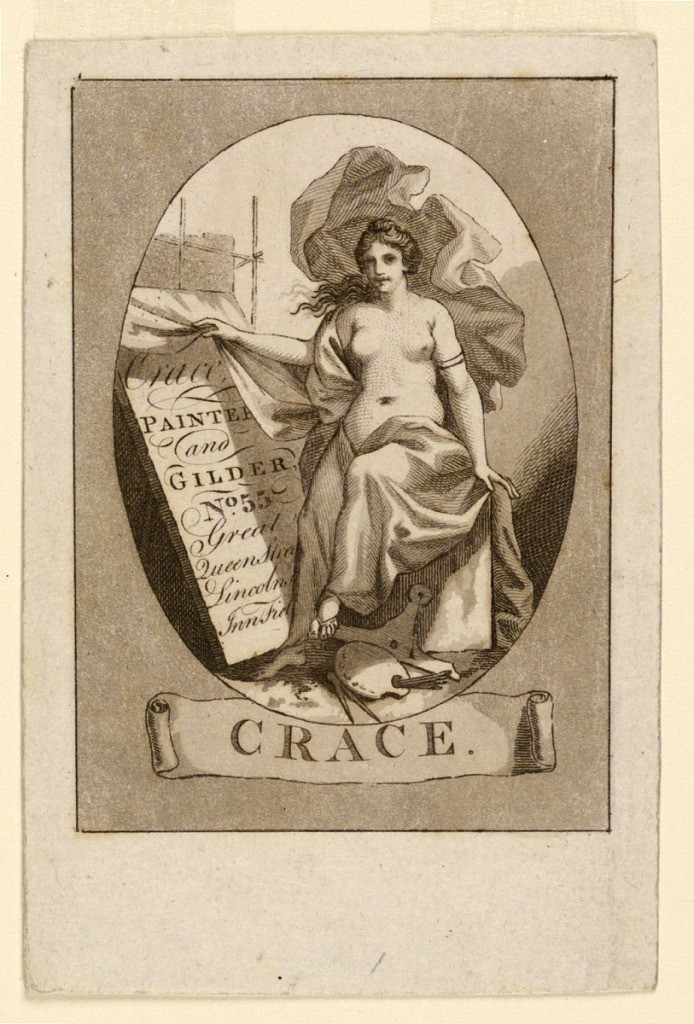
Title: Tradecard, Crace and Son
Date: ca. 1837
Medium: Etching, brush and aquatint on paper
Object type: Print
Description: Center of circle, female nude represent the arts holds card with trade information.